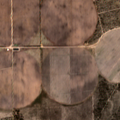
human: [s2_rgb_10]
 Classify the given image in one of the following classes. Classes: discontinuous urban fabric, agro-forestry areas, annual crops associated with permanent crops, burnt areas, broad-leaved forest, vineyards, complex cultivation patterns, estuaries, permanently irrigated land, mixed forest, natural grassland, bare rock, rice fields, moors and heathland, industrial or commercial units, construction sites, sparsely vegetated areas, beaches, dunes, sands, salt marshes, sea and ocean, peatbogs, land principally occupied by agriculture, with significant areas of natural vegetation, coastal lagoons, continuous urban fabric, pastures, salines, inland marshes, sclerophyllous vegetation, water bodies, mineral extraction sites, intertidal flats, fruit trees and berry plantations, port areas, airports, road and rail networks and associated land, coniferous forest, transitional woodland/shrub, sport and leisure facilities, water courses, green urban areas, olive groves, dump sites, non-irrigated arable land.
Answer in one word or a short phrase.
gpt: continuous urban fabric